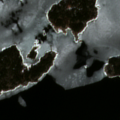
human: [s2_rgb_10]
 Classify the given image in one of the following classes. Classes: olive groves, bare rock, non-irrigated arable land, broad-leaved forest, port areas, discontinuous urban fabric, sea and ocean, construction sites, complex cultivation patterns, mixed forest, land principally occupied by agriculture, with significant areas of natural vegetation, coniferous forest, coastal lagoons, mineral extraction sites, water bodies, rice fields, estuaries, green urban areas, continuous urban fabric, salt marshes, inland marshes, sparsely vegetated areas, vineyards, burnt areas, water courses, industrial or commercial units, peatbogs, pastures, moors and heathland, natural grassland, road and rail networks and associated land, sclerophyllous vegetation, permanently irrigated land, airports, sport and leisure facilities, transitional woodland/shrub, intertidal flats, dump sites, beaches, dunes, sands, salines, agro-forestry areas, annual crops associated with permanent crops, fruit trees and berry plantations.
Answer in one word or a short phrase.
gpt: coniferous forest, sea and ocean